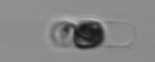
Label: Guinardia_delicatula_TAG_internal_parasite